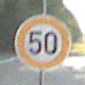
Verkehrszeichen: Geschwindigkeit50
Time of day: MorningAfternoon
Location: Outdoor (Suburban)
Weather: Clear
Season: NotSpecified
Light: Natural